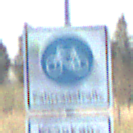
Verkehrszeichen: BeginnFahrradstrasse
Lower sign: BesondereFahrzeugeUndTransportgueter4
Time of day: MorningAfternoon
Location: Outdoor (Nature)
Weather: Clear
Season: NotSpecified
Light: Natural